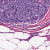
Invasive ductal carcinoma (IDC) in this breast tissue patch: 0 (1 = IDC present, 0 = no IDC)